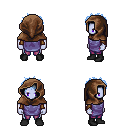
a pixel art fantasy rpg character, male body template, dark elf, purple skin, chain tabard jacket, magenta pants, white cyan bedhead hairstyle, cloth hood, leather bracers, black shoes, four views (front, back, left, right), 2x2 character sprite sheet, small pixel art, hard edges, no anti-aliasing